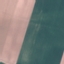
Land use / land cover class: AnnualCrop